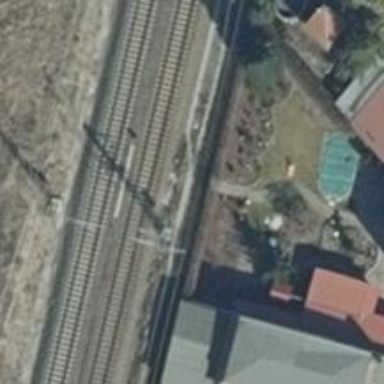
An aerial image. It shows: Railway signal.